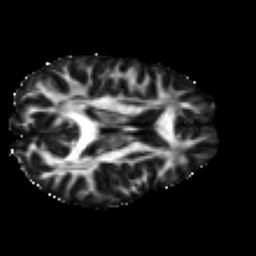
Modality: FA
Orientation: axial
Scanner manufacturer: ge
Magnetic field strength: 3 T
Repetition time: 7.98 s
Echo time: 0.0701 s